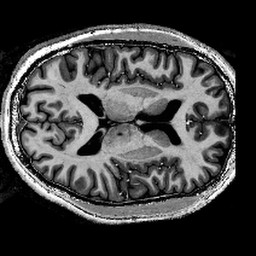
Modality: T1w
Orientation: axial
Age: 30
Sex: male
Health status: healthy
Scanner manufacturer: siemens
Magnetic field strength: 9.4 T
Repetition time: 6 s
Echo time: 0.003 s